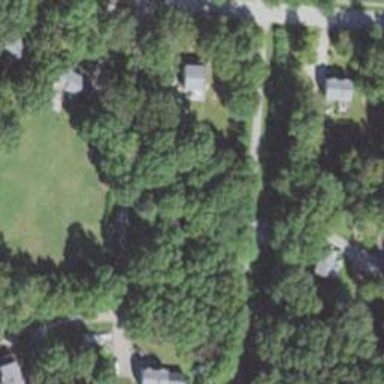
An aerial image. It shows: Residential driveway used as service road.